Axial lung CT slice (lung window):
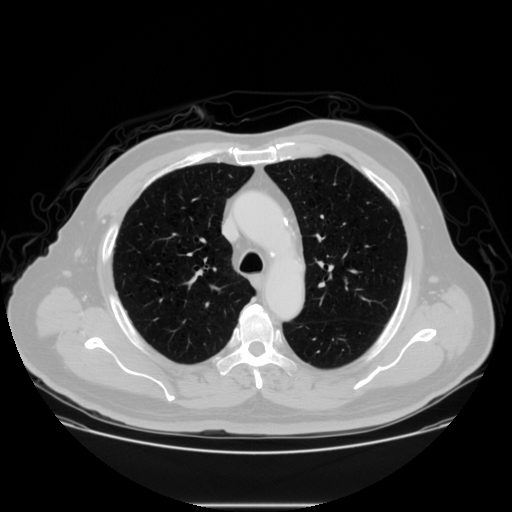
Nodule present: no